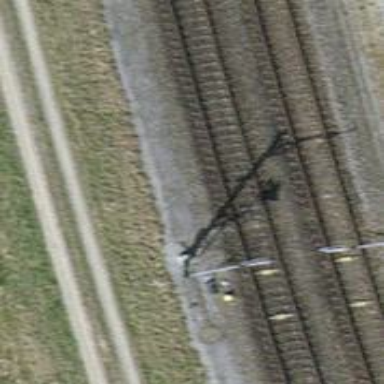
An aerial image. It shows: Railway signal.